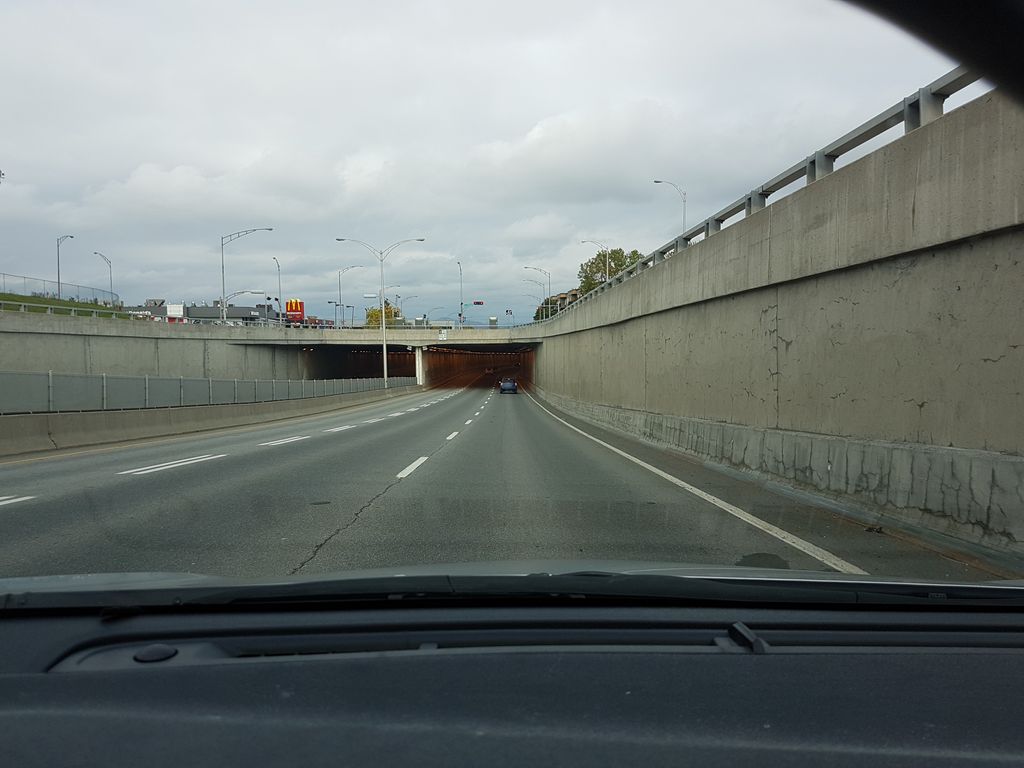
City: quebec_city